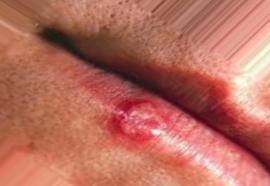
Condition: Mouth Ulcer